Aerial crown-view tile of a tropical tree (Barro Colorado Island, Panama), acquired 20250616:
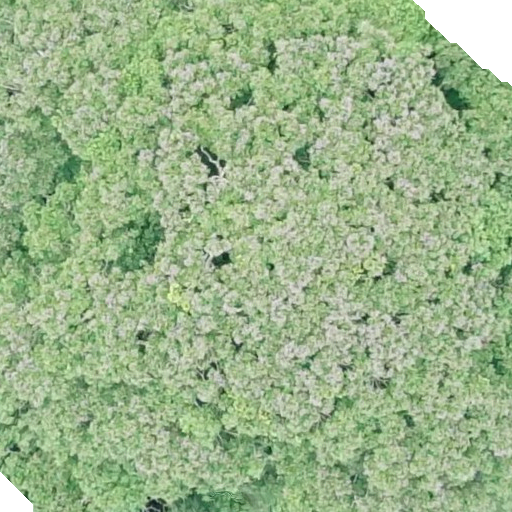
Species: Dipteryx oleifera
GBIF accepted scientific name: Dipteryx oleifera
Crown area: 567.106 m²